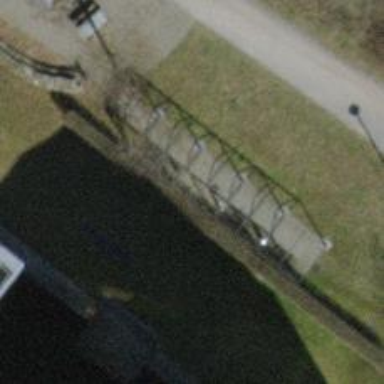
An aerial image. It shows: Black bench.